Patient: sex M, age 61
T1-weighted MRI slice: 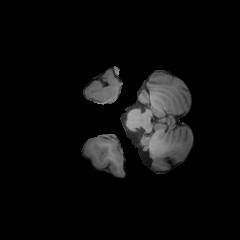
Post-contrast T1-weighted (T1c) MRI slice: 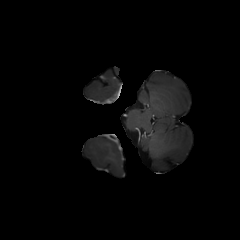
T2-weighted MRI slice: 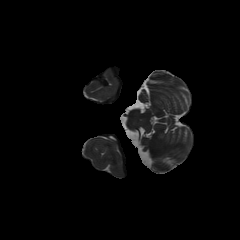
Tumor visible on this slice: no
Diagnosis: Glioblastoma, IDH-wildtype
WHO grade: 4